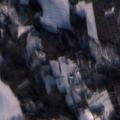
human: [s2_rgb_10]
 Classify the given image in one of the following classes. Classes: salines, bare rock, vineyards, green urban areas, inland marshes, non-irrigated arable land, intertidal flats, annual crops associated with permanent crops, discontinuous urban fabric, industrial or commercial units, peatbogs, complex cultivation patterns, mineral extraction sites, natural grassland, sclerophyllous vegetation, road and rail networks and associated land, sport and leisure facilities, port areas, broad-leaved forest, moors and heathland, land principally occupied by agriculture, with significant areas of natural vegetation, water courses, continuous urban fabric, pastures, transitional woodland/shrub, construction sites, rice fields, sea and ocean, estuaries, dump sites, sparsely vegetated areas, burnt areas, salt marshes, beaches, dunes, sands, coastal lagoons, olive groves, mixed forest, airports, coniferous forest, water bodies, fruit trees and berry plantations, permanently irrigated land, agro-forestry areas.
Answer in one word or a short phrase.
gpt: land principally occupied by agriculture, with significant areas of natural vegetation, mixed forest, water bodies